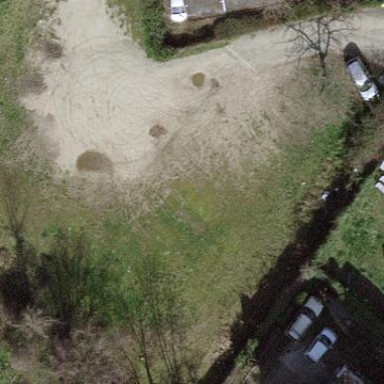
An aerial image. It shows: Brownfield site.